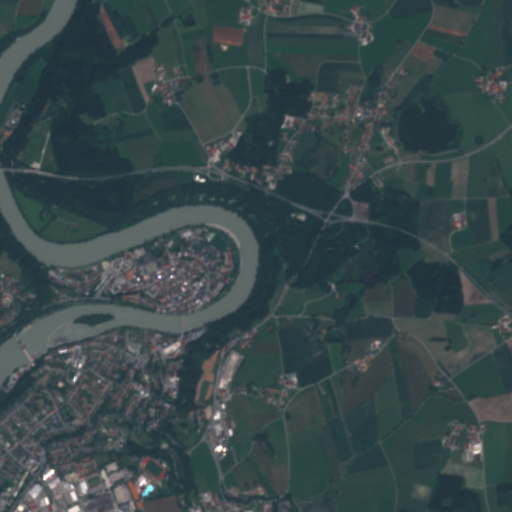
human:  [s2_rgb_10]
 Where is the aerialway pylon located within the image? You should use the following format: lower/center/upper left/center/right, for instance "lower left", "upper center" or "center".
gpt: The aerialway pylon is located in the center of the image.
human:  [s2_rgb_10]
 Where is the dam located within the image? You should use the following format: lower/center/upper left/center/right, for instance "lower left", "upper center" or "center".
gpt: The dam is located in the lower left of the image.
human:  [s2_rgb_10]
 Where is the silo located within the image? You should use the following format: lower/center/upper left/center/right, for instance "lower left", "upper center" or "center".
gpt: The silo is located in the upper right of the image.
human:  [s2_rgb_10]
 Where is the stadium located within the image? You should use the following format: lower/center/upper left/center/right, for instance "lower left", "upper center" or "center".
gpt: The stadium is located in the lower left of the image.
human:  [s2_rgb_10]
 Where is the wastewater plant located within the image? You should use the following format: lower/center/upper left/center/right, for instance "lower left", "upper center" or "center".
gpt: The wastewater plant is located in the upper left of the image.
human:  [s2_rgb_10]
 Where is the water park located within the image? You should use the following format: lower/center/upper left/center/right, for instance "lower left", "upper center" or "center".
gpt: The water park is located in the lower left of the image.
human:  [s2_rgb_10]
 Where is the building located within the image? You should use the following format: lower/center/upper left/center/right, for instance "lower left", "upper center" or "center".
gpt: There is no building in the image.